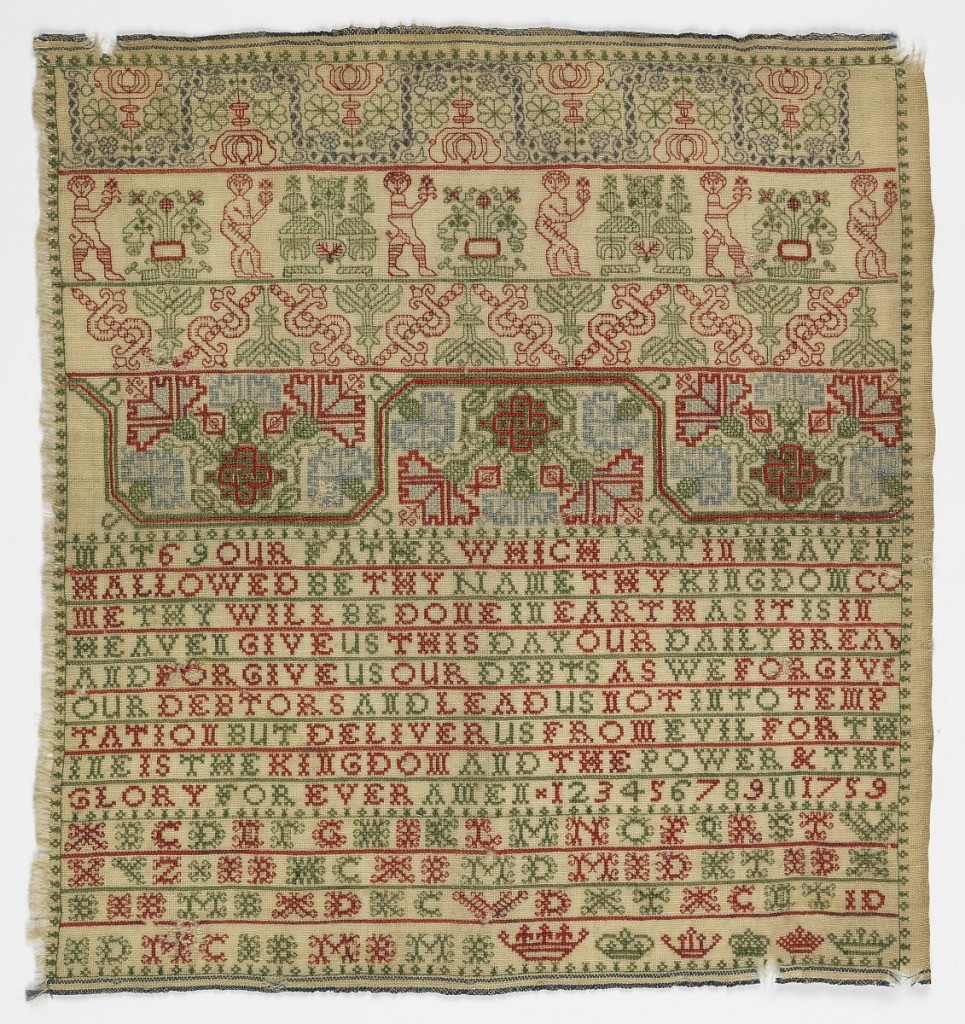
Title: Sampler
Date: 1759
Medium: silk embroidery, wool foundation Technique: cross, long-armed cross, double running, rococo, and chain stitches on plain weave
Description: Four cross borders with floral ornament and "boxers"; The Lord's Prayer; alphabets, numerals and date.